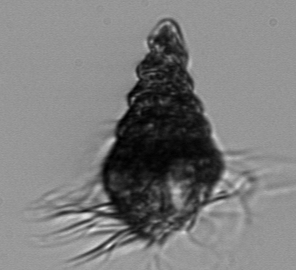
Label: Laboea_strobila